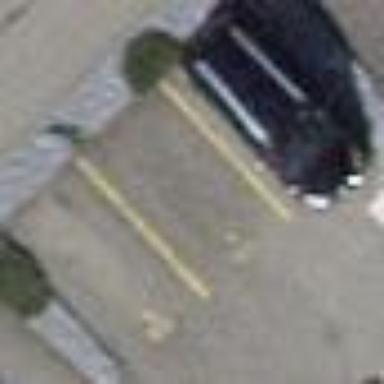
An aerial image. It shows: Street side parking area.